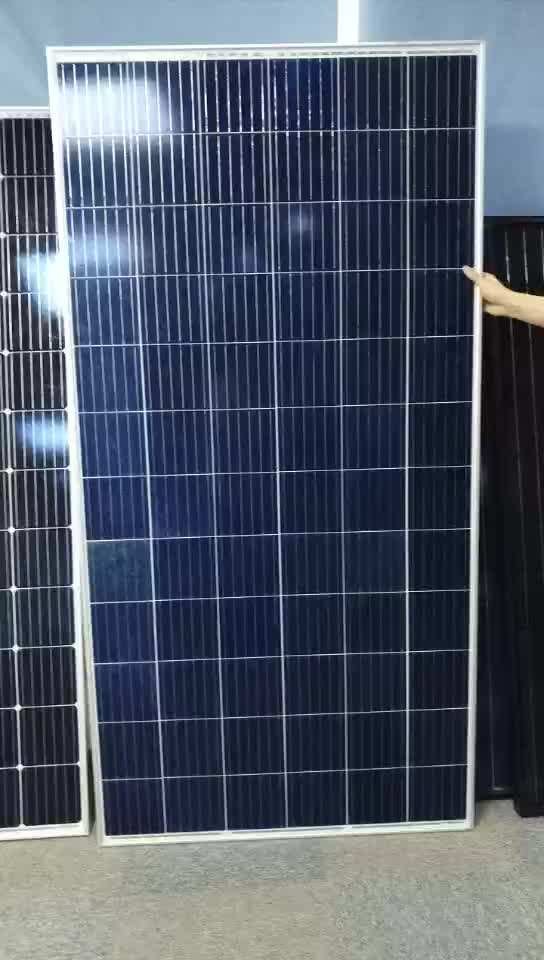
Label: Clean